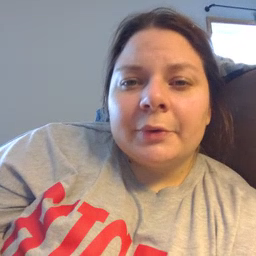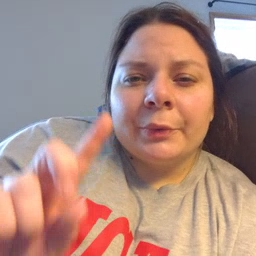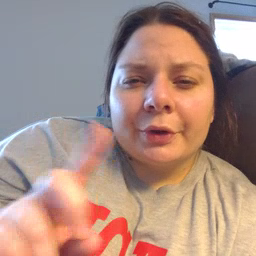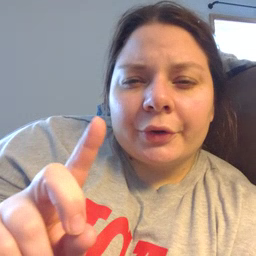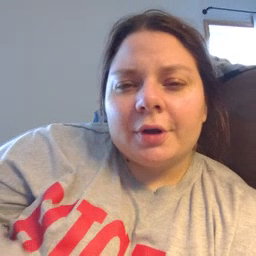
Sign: where